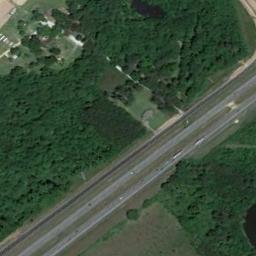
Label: freeway